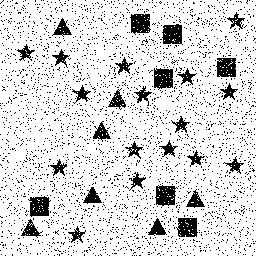
Squares: 7
Triangles: 7
Stars: 16
Total shapes: 30